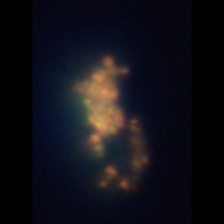
Taxon: Unknown_detritus
Group: Unknown